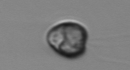
Label: flagellate